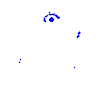
Particle: pion